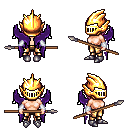
a pixel art fantasy rpg character, female body template, human, light skin, purple wings, gold greaves, pink pageboy hairstyle, gold helm, white cloth bracers, metal boots, spear, four views (front, back, left, right), 2x2 character sprite sheet, small pixel art, hard edges, no anti-aliasing